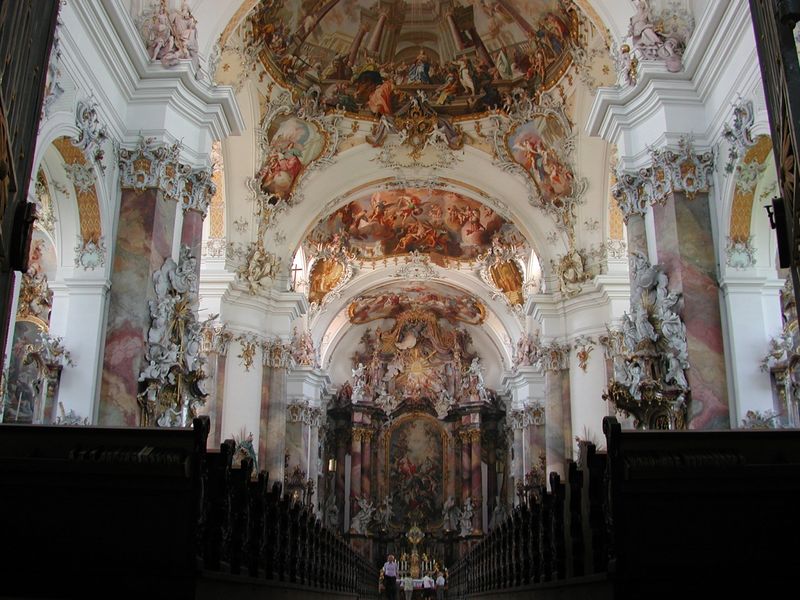
Titel: Ottobeuren, Klosterkirche
Künstler: Christoph Vogt
Standort: Ottobeuren, Klosterkirche (EU - D - Bayern)
Schlagwörter: gemälde, säule, barock, kirche, kuppel, gestühl, wandmalerei, stuck, gewölbe, altar, bänke, kirchenbänke, fresken, deckengemälde, deckenmalerei, kriche, stuckmarmor, rococo